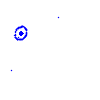
Particle: pion